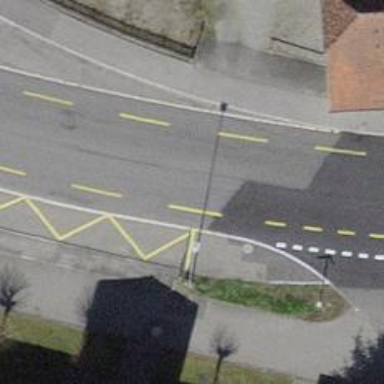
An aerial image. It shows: Bus stop with stop position for public transport.